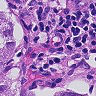
Metastatic tissue present: yes